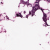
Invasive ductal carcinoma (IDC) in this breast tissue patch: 0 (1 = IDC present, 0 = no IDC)